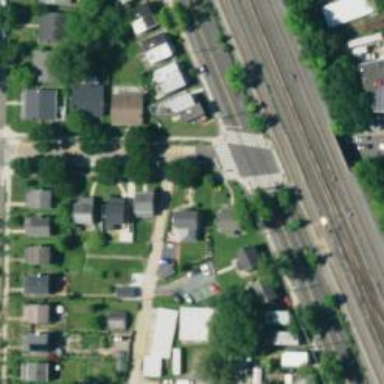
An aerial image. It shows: Residential road with separate asphalt sidewalk.